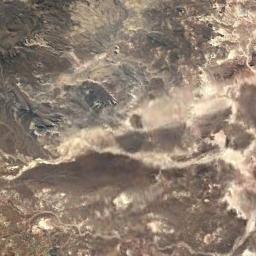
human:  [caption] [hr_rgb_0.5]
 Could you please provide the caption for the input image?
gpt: The  light yellow desert covers the brown bare land .

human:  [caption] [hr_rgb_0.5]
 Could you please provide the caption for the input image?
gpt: The desert has dark gray soil and the desert terrain is rugged .

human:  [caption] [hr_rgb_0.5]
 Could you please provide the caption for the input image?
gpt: There are several trees in this orange desert .

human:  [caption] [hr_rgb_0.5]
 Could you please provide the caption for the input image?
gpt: The desert is on the hill full of black sand .

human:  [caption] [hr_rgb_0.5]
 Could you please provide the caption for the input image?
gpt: A desert covered by brown bare land with some ridges .